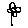
Label: flower